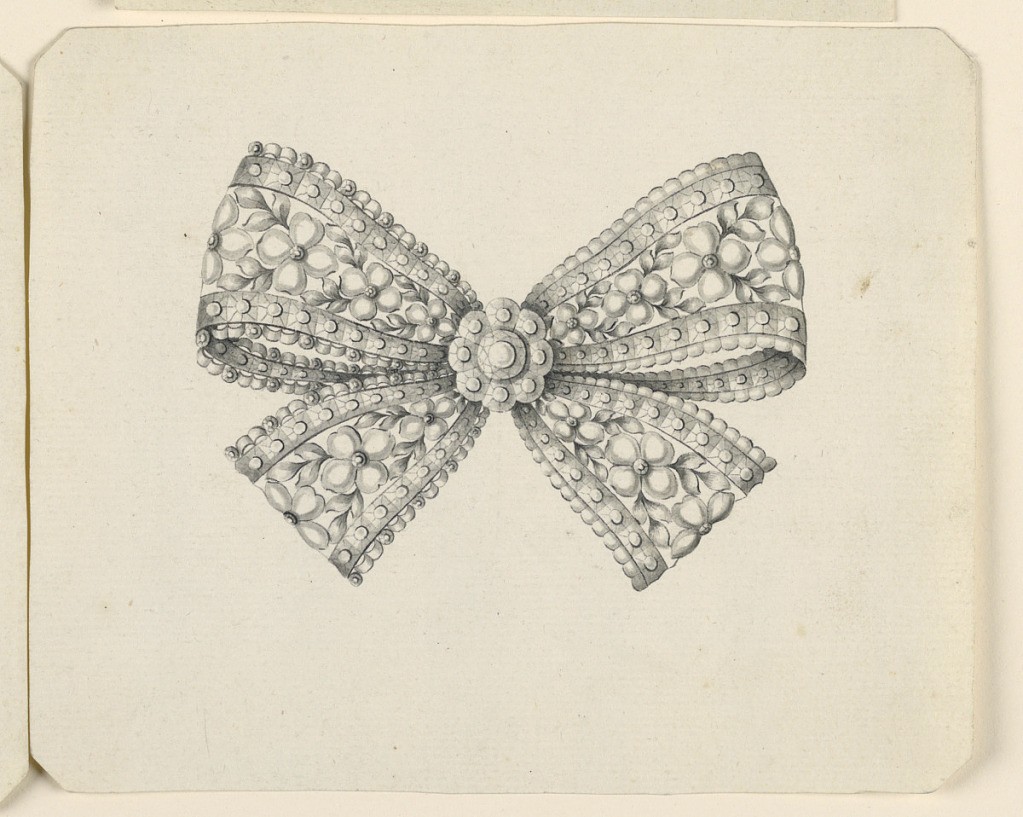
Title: Design for a Brooch
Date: late 18th century
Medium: Pen and black ink, brush and gray watercolor on off-white laid paper
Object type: Drawing
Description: Jewelry design for a brooch. A knot of laced ribbon, à jour. In the center, a rosette. The inside of the ribbon with blossoms and leaves. Beveled corners.